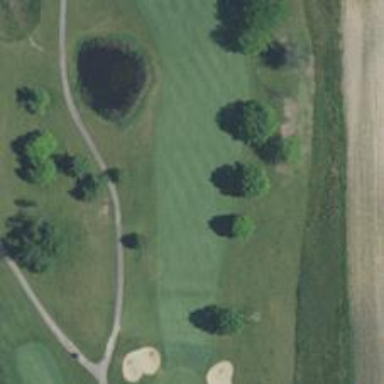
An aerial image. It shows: Golf hole.